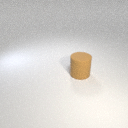
large brown rubber cylinder